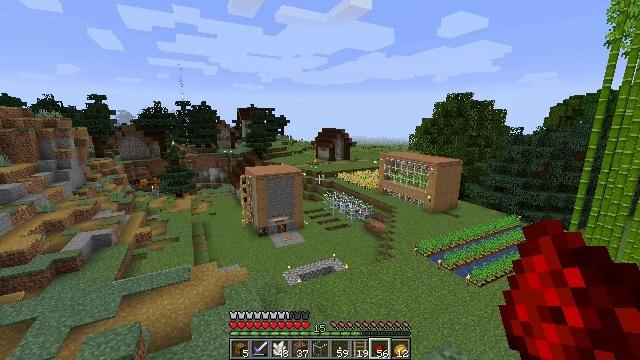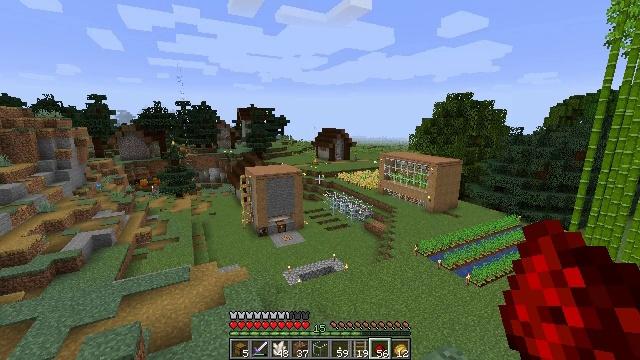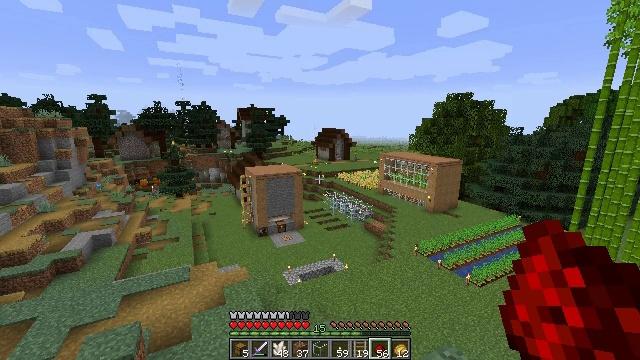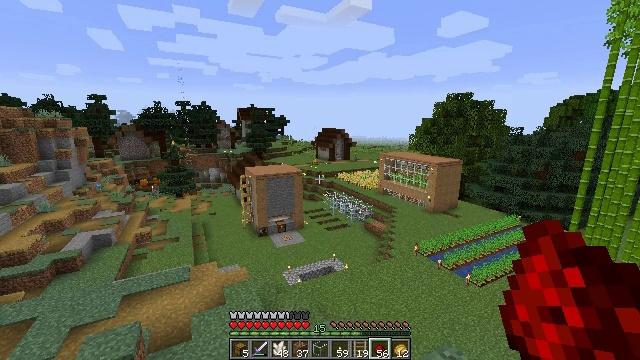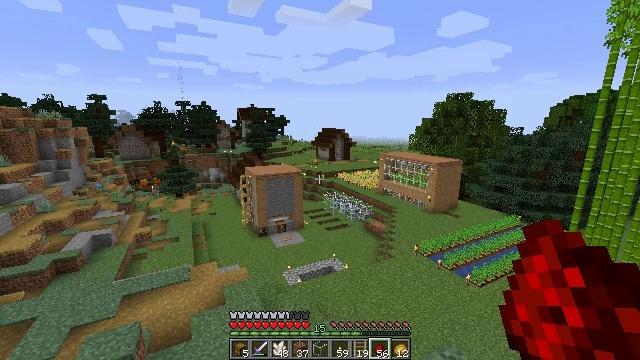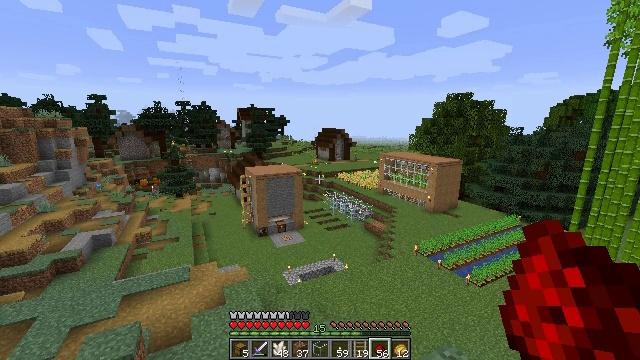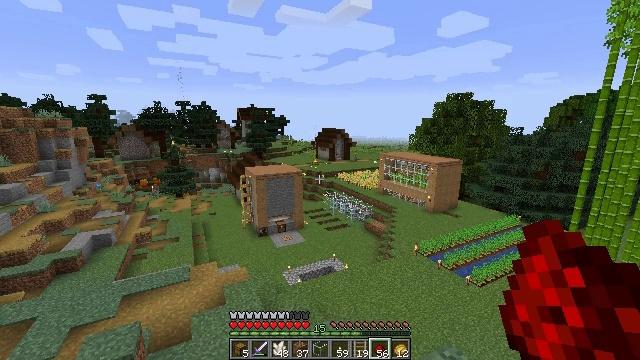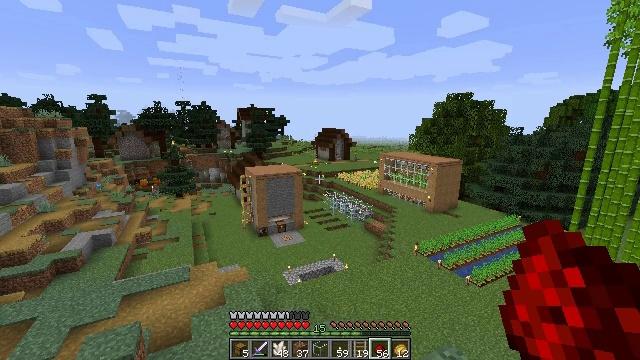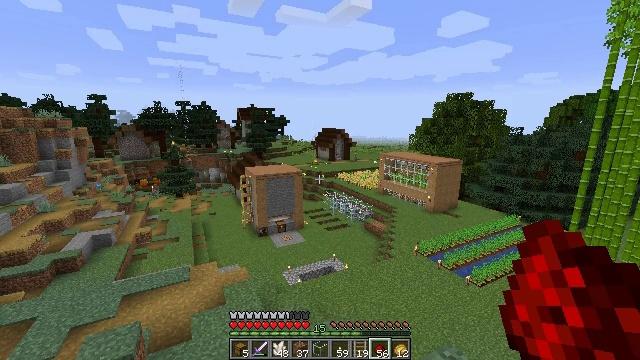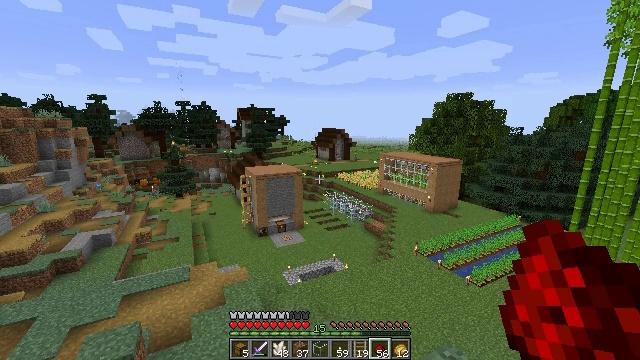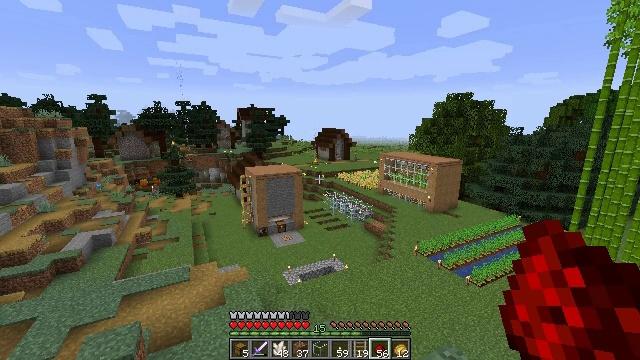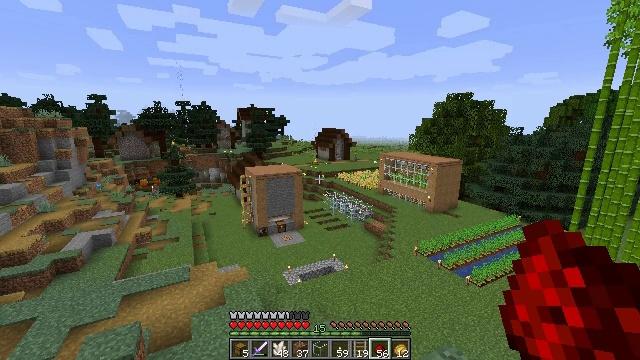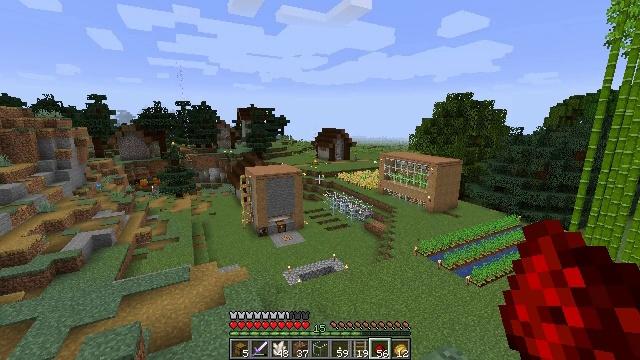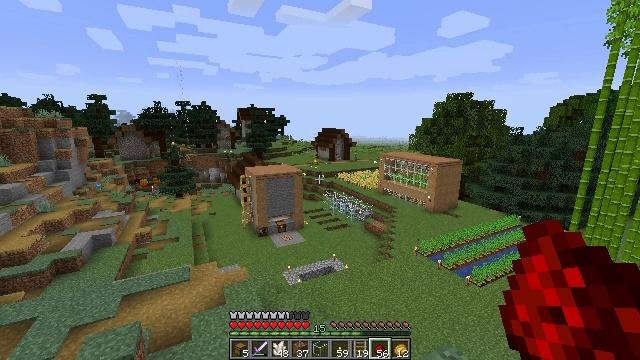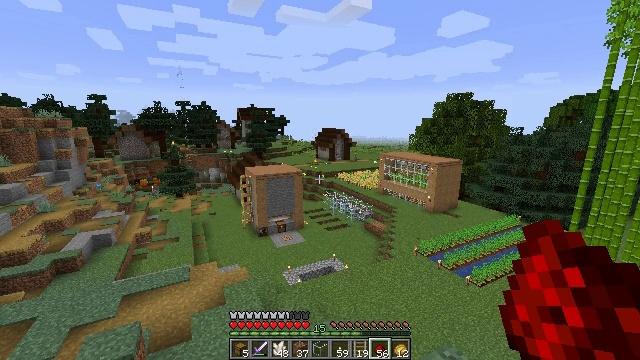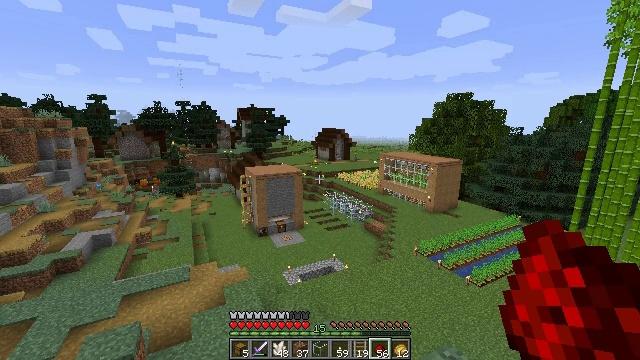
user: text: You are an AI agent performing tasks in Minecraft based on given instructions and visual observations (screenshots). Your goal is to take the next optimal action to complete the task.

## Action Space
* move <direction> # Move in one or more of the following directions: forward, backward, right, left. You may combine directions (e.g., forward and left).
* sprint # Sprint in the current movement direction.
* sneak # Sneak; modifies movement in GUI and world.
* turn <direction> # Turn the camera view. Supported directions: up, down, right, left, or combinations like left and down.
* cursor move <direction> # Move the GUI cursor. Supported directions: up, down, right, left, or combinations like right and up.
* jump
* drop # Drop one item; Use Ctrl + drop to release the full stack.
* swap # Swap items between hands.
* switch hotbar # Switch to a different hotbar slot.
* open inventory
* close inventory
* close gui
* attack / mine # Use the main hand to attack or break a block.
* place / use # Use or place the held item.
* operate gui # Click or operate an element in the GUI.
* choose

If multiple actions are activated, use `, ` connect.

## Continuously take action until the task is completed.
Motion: motion action
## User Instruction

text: Obtain black dye via the crafting process.
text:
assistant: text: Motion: no_op
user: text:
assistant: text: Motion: no_op
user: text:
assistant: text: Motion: no_op
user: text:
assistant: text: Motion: no_op
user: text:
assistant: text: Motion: no_op
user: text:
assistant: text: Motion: no_op
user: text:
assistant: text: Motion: no_op
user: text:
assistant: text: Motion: no_op
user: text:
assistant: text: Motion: no_op
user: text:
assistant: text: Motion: no_op
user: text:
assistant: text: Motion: no_op
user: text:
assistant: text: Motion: no_op
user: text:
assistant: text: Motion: no_op
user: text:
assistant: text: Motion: no_op
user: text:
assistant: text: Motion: no_op
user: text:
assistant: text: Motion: no_op
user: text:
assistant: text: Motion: no_op
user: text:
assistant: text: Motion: no_op
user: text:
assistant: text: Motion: no_op
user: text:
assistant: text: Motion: no_op
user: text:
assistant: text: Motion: no_op
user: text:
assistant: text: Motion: no_op
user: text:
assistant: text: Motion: no_op
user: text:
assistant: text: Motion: no_op
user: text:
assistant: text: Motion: no_op
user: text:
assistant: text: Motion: no_op
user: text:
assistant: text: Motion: no_op
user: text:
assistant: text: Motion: no_op
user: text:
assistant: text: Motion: no_op
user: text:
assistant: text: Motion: no_op